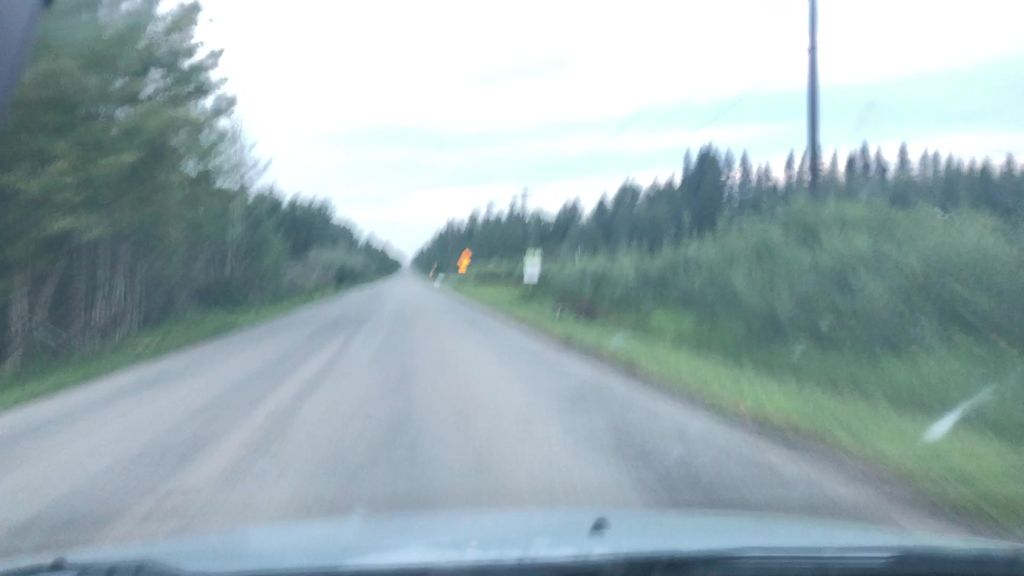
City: edmonton